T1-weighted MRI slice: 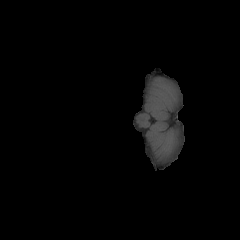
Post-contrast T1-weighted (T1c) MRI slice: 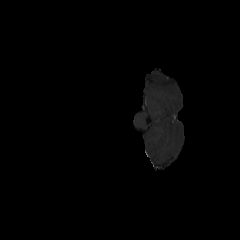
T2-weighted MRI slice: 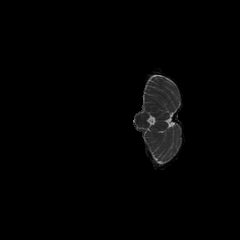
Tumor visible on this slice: no